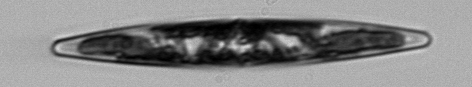
Label: Pleurosigma